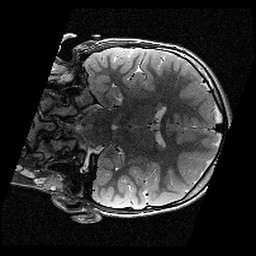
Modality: T2w
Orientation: coronal
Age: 10
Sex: female
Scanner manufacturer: siemens
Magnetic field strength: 3 T
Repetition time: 9.23 s
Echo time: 0.067 s